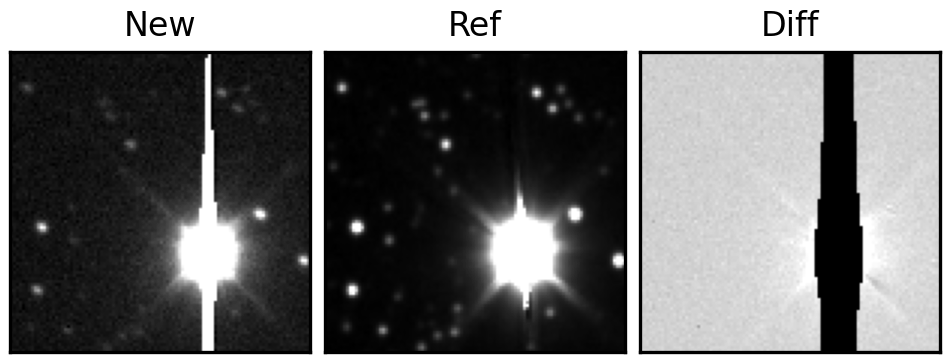
Label: bogus